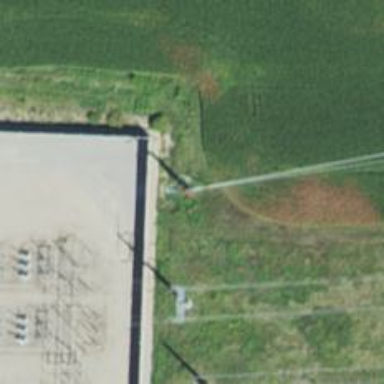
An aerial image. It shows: Power tower.